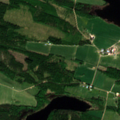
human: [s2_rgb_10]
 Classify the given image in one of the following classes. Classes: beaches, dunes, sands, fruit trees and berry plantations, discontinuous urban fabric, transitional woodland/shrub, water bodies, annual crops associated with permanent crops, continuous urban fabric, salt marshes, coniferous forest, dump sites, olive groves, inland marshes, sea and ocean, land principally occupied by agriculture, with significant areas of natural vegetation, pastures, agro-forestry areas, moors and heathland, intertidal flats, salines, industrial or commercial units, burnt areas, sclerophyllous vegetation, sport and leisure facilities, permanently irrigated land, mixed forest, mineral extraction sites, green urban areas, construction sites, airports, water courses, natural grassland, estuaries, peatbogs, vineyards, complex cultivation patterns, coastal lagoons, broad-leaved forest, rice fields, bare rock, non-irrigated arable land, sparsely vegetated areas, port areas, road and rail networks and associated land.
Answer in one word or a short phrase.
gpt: non-irrigated arable land, land principally occupied by agriculture, with significant areas of natural vegetation, mixed forest, transitional woodland/shrub, water bodies